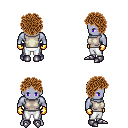
a pixel art fantasy rpg character, male body template, dark elf, purple skin, white sleeveless shirt, white pants, brown curly afro hairstyle, gold gloves, metal boots, four views (front, back, left, right), 2x2 character sprite sheet, small pixel art, hard edges, no anti-aliasing